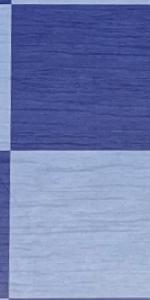
Label: Empty